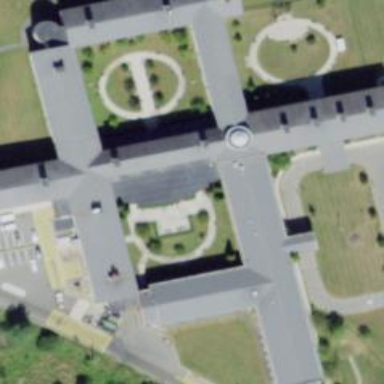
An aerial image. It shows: Healthcare facility identified as hospital.